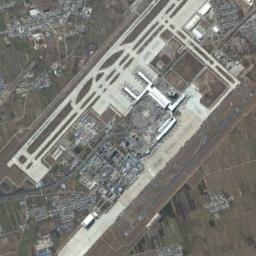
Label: airport